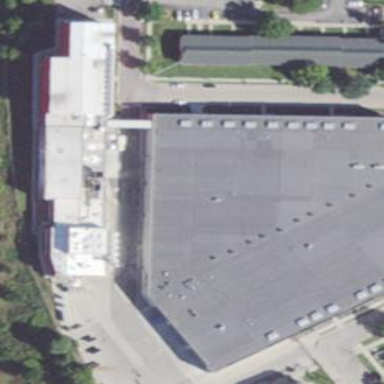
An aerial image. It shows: Industrial building.